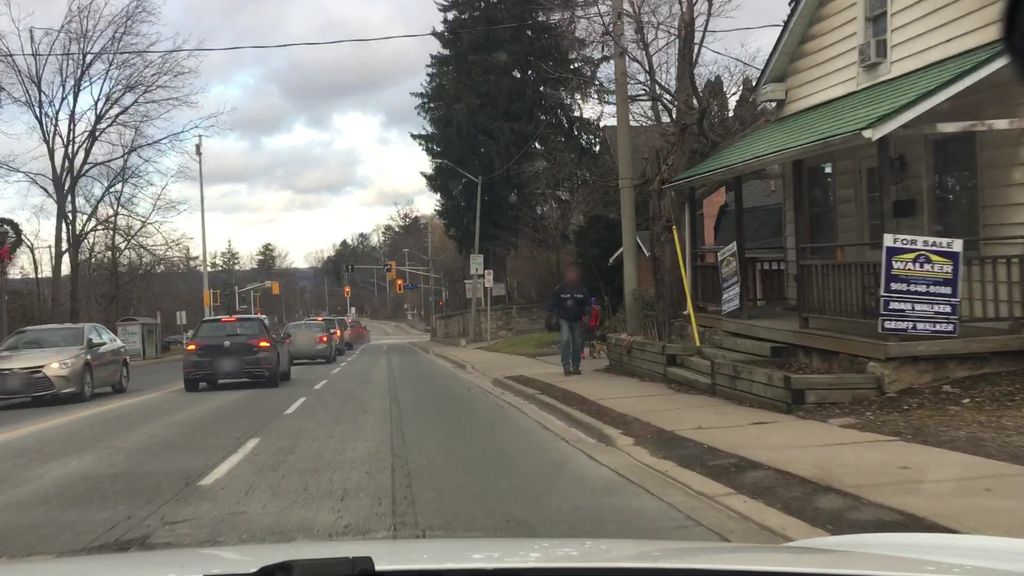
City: hamilton